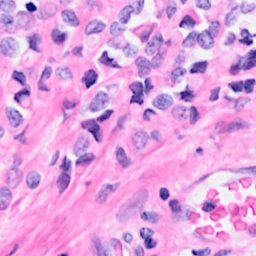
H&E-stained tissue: Breast